Question: I have written some java code in an adapter in worklight project. when i m trying to call the java method, i am getting an error saying
> "responseID":"6","errors": {Ecma Error: TypeError: Cannot call property downloadFile in object
JavaPackage java.classes.FileIOPlugin]. It is not a function, it is
"object".}
I have followed the procedure exactly stated in the following link.
<URL>
this is my project structure. Is there something wrong with this structure or should i add anything more to this?

This is how i am trying to call the java non-static method in adapter-impl.js
'''
function downloadFile() {
var fileInstance = new com.worklight.JavaCode.FileIOPlugin();
return
{ result: fileInstance.downloadFile(); };
'''
}
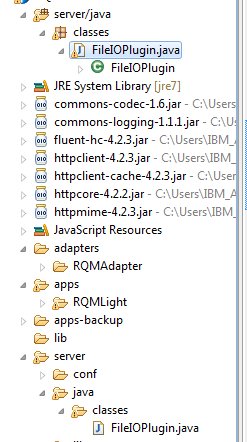
Answer: We have identified another possible solution to this.
-